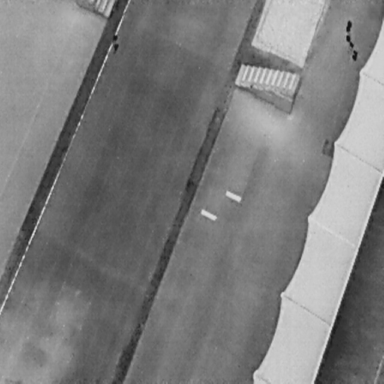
There is a Person in the infrared image.